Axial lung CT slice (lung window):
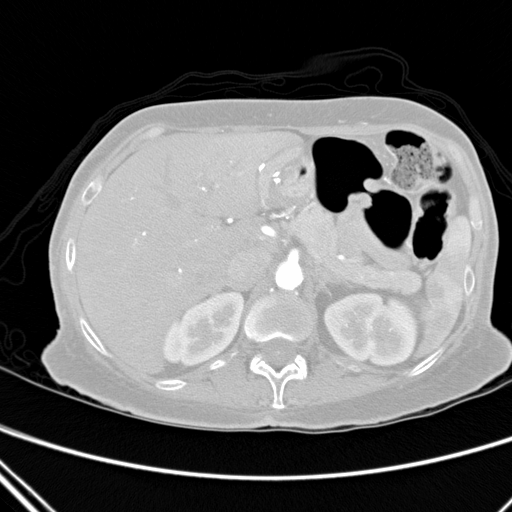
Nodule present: no